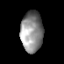
Tissue: prostate
Cell type: T cells
Senescence score: 0.2598
Nuclear area (px): 879
Mean DAPI intensity: 140.687